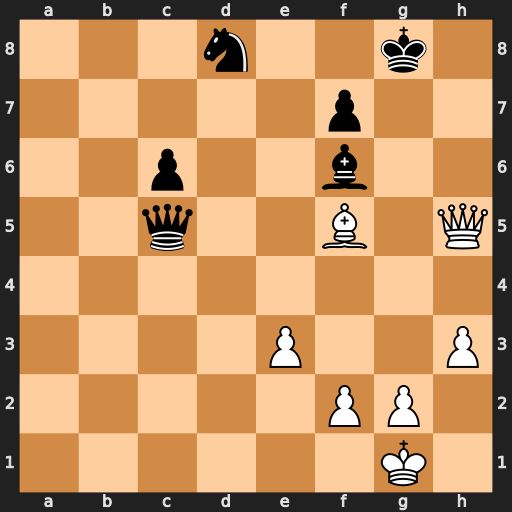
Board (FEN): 3n2k1/5p2/2p2b2/2q2B1Q/8/4P2P/5PP1/6K1
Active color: w
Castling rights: -
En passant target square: -
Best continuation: Bh7+ Kg7 Qxc5